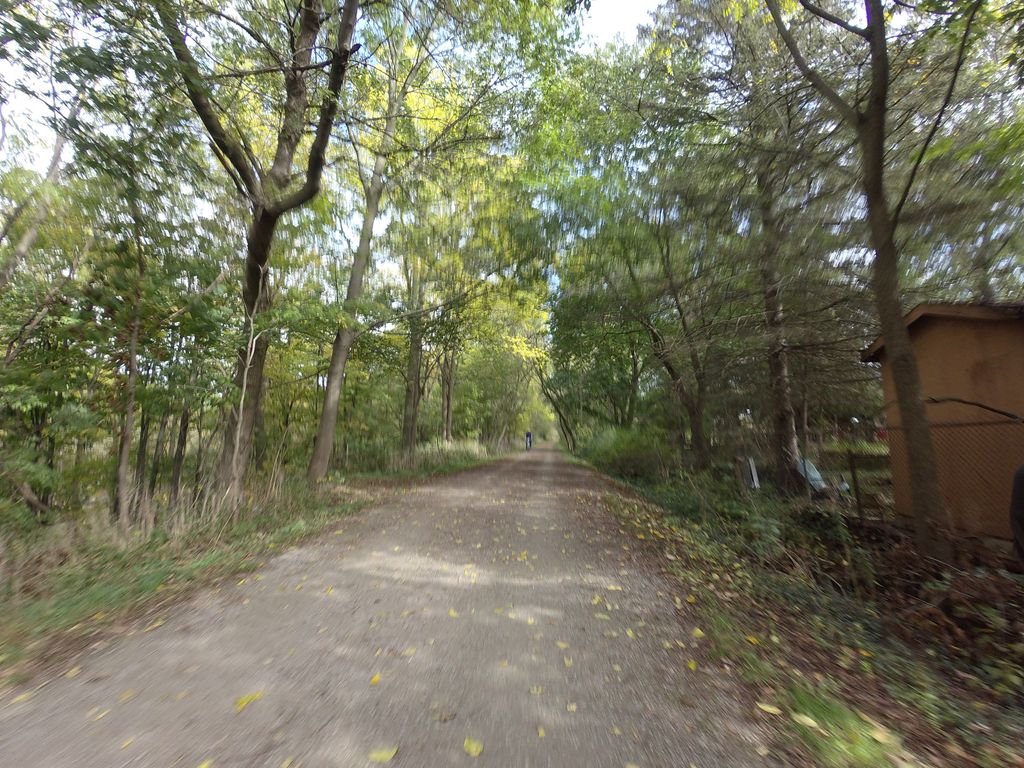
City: hamilton